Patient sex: F
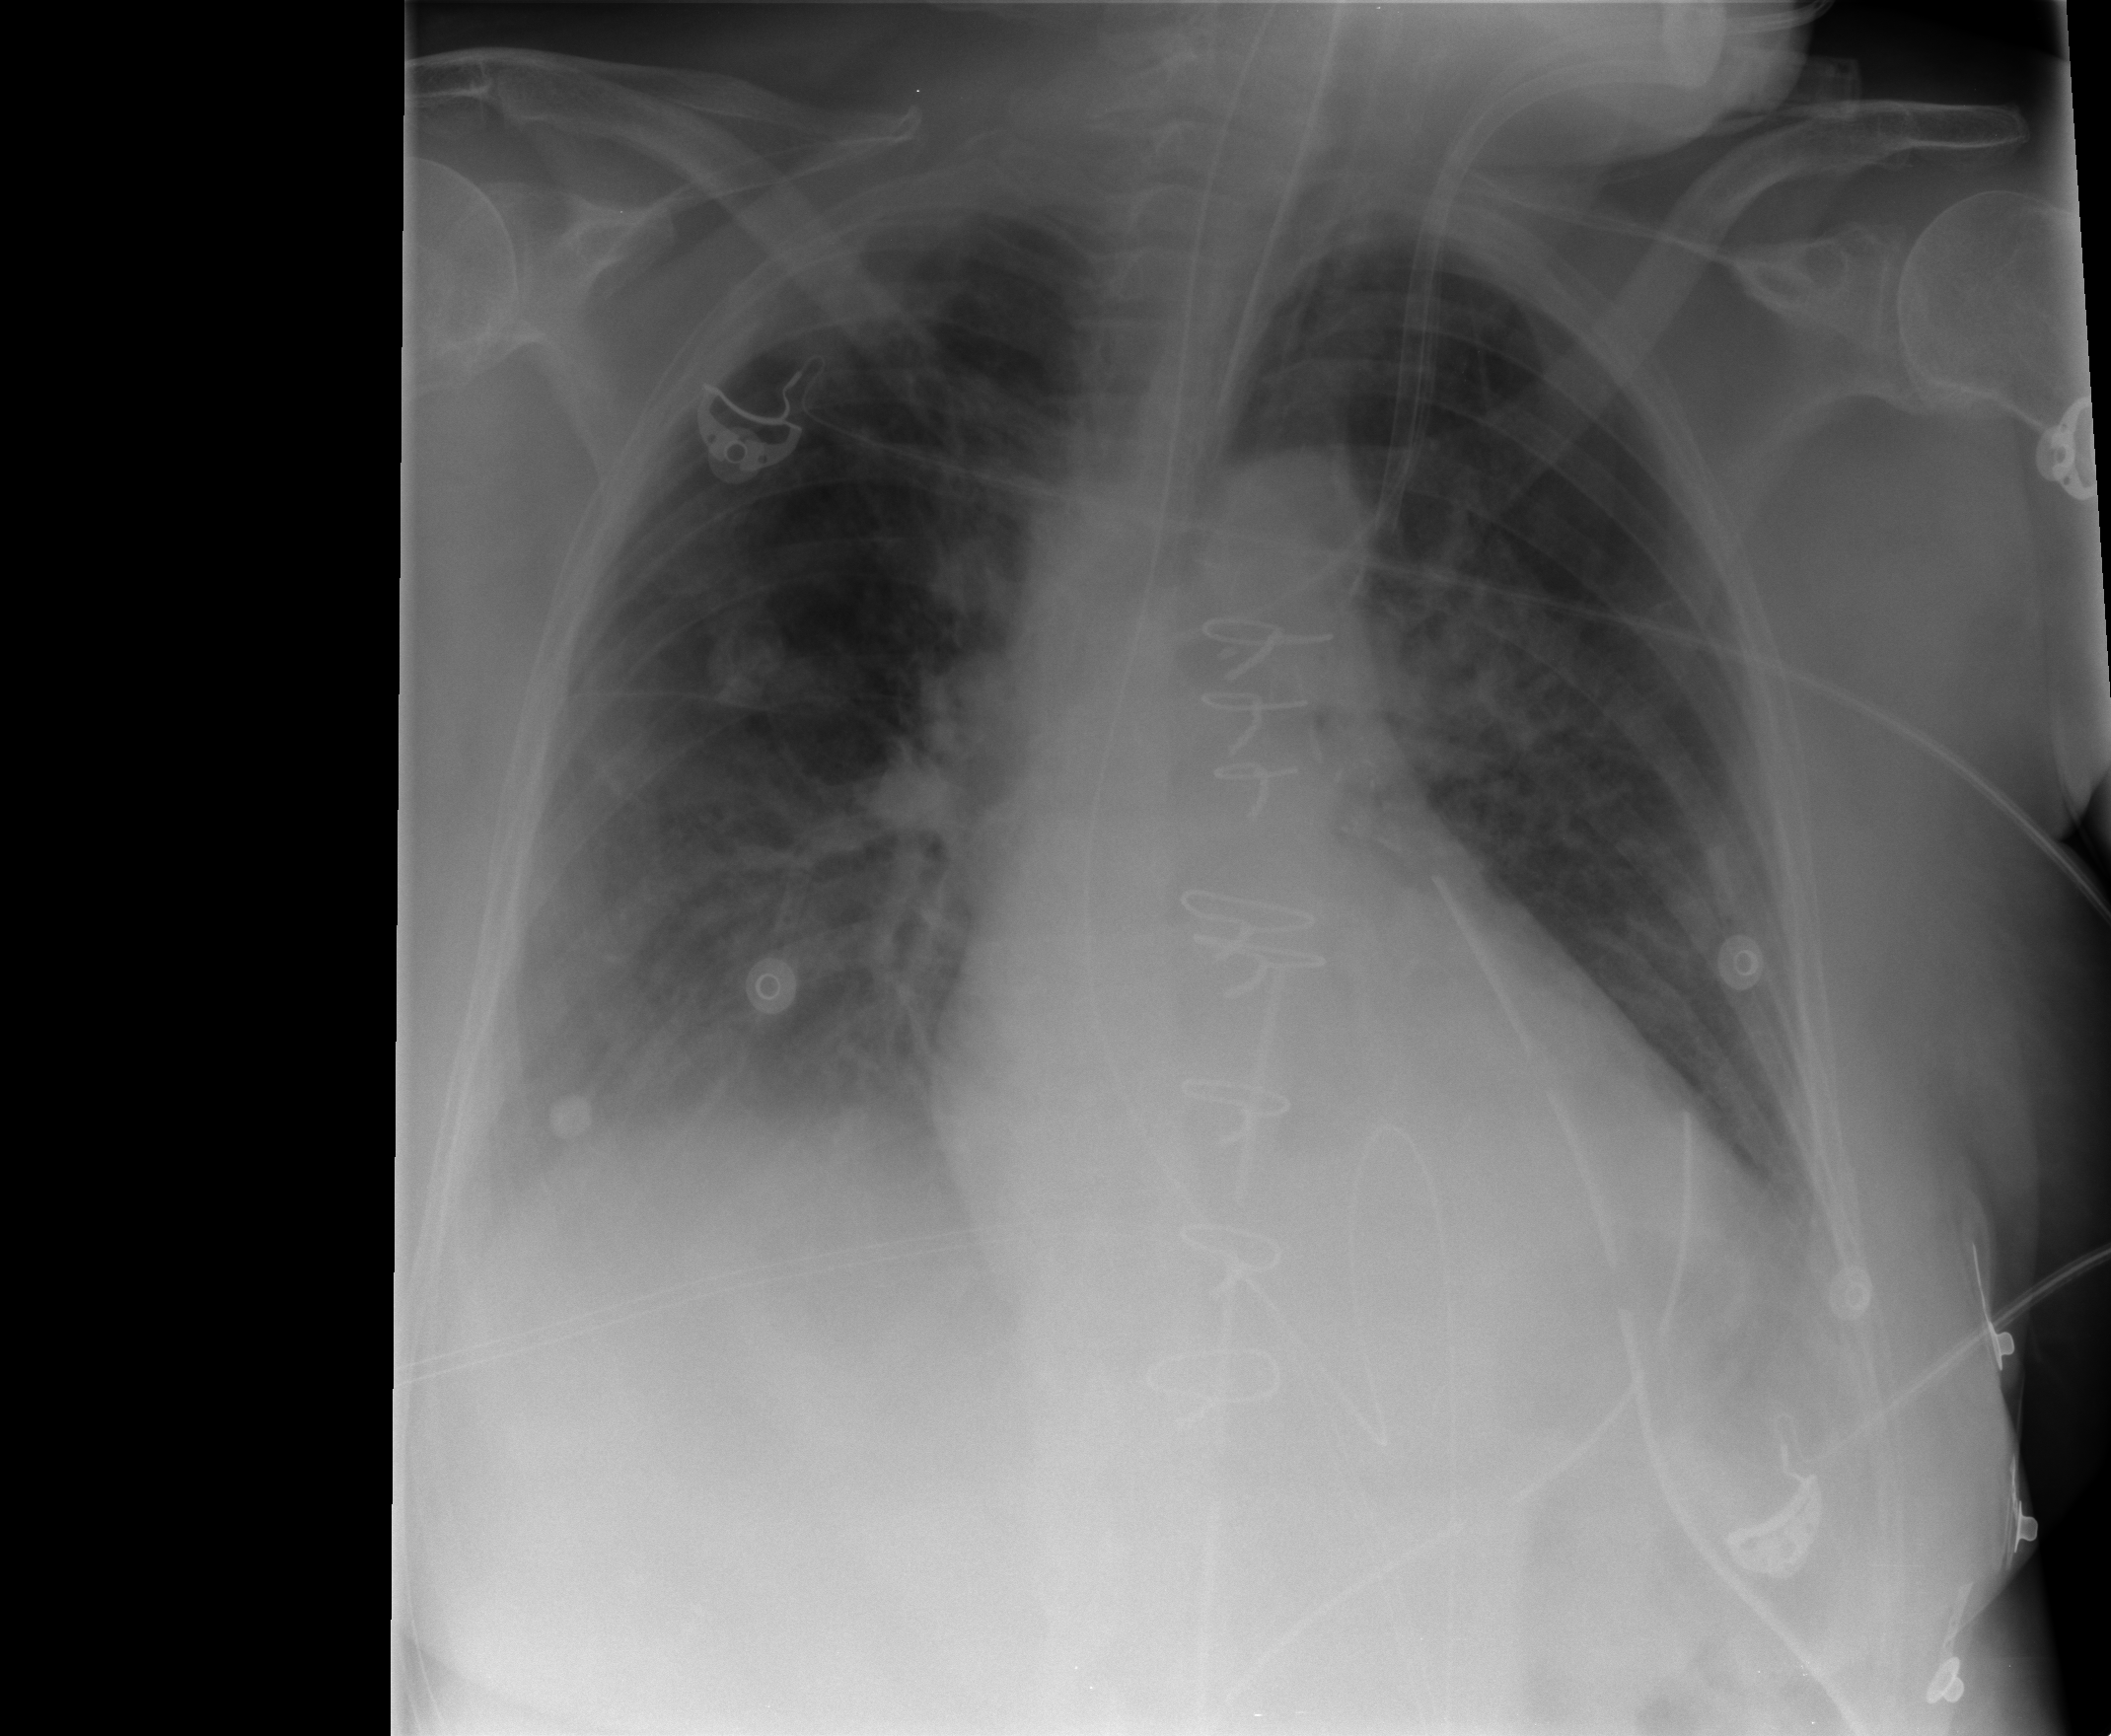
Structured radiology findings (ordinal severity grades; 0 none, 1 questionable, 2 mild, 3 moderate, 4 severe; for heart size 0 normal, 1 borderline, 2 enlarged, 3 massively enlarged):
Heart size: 0
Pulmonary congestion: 2
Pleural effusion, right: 1
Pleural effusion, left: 1
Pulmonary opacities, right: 1
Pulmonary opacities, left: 2
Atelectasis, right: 2
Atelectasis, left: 2